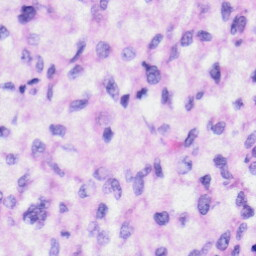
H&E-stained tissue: Liver